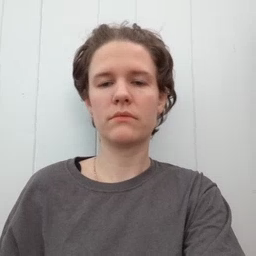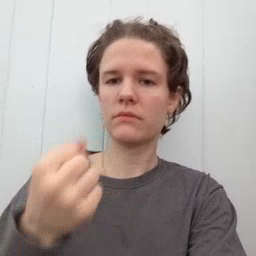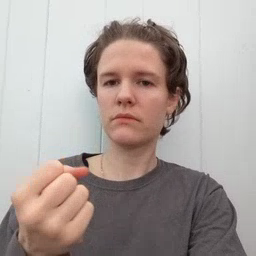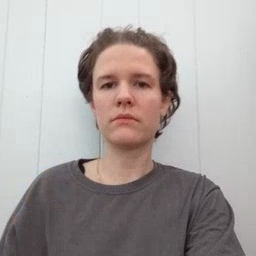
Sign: milk